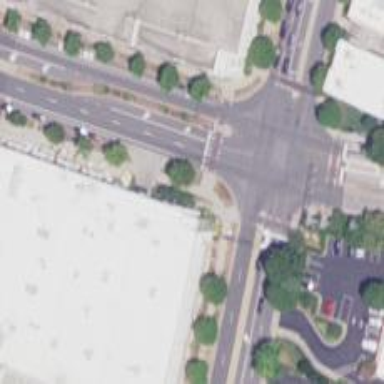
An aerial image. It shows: Footway that serves as traffic island.